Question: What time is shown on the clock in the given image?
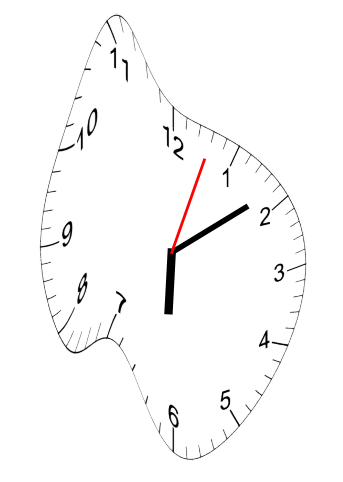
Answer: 06:09:03